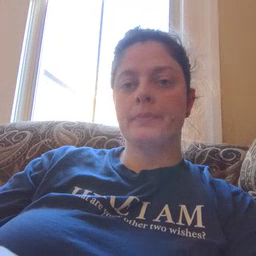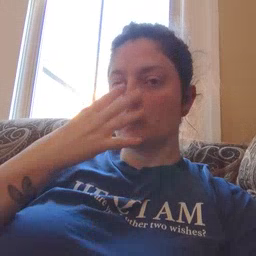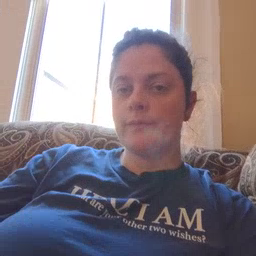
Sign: wolf